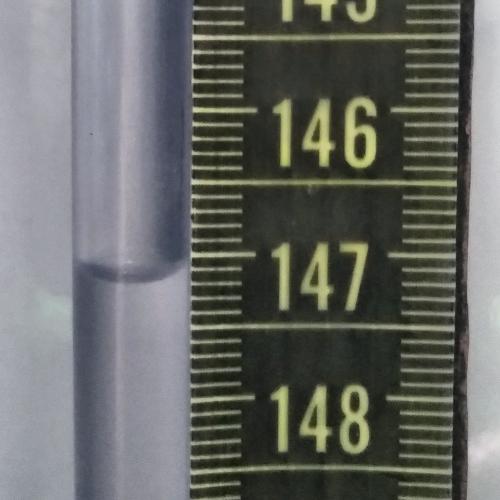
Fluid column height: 147.2 cm